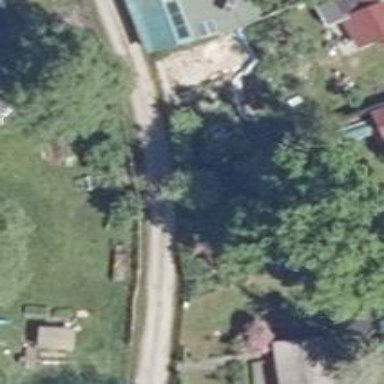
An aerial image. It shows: Gravel residential road.